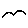
Label: bird